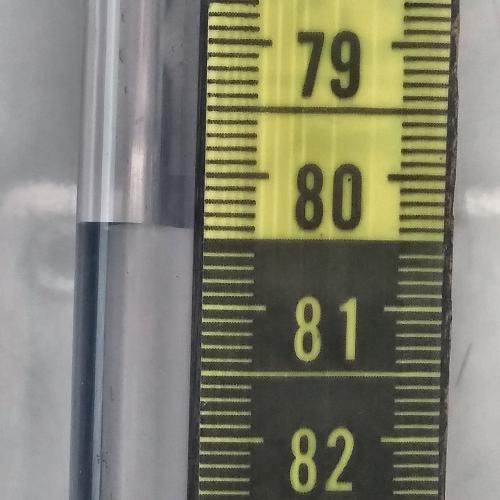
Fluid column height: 80.4 cm